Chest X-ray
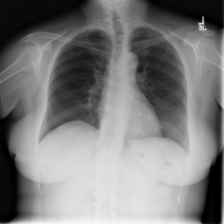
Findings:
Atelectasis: negative
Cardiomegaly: negative
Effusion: negative
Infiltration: negative
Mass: negative
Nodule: negative
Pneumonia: negative
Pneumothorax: negative
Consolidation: negative
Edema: negative
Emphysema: negative
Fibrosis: negative
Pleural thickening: negative
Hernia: negative